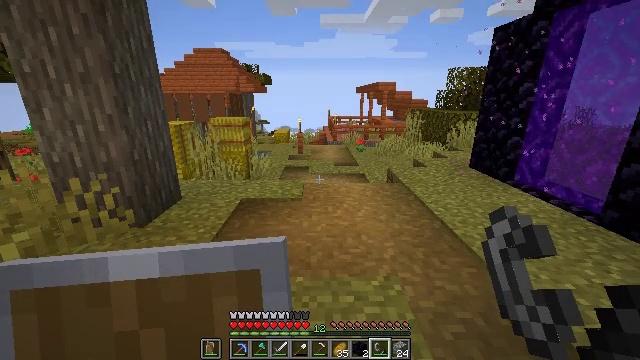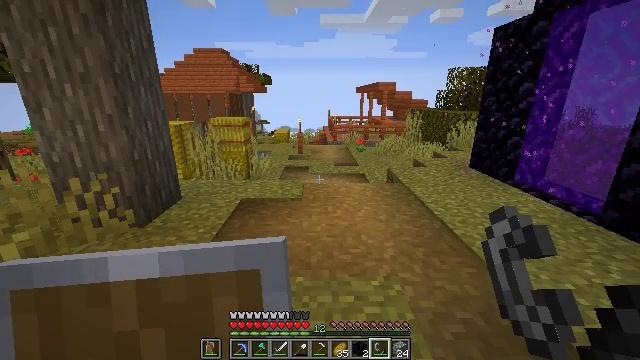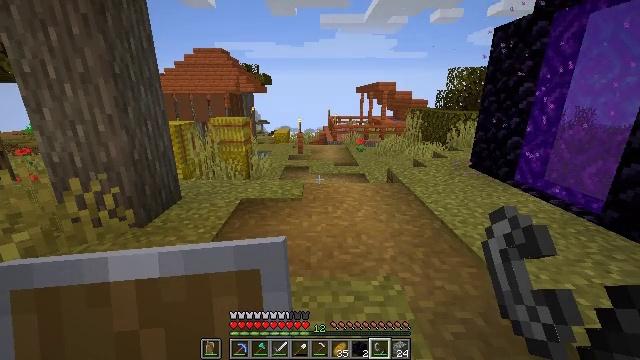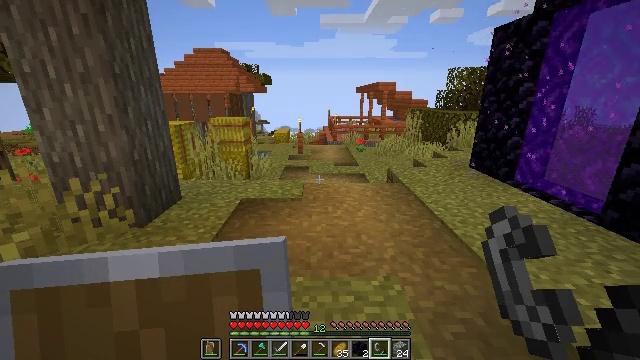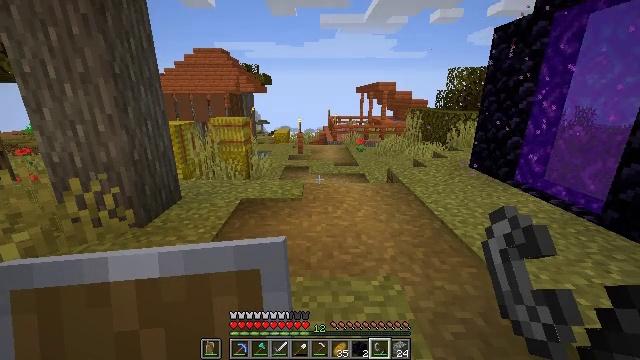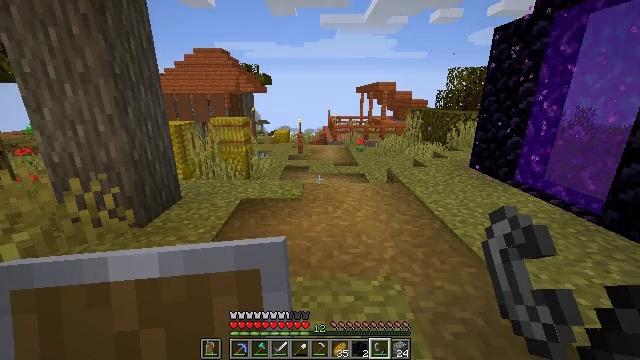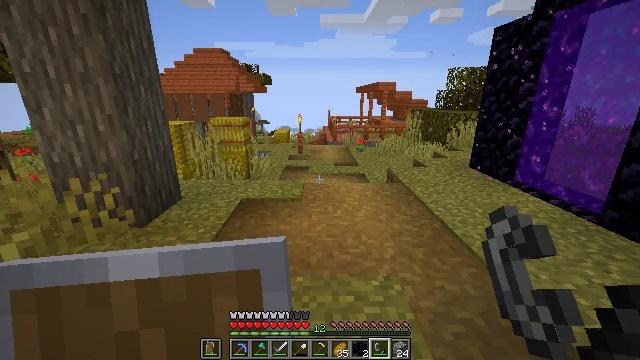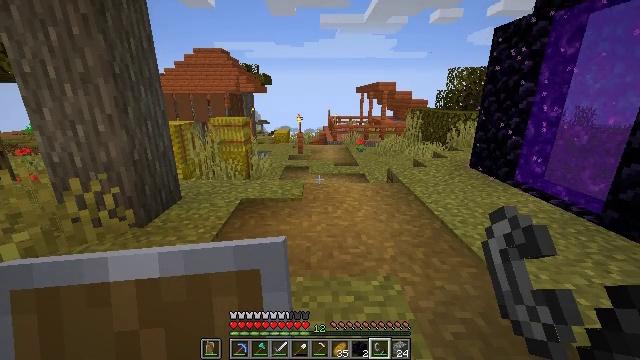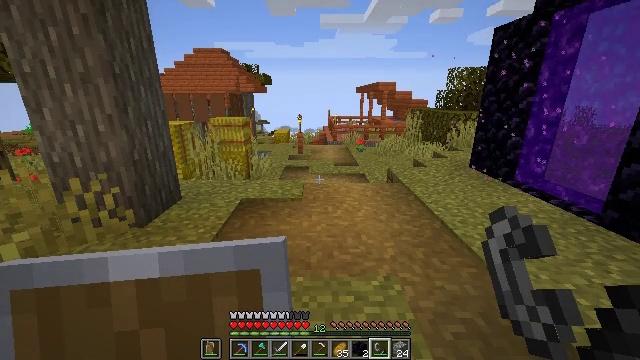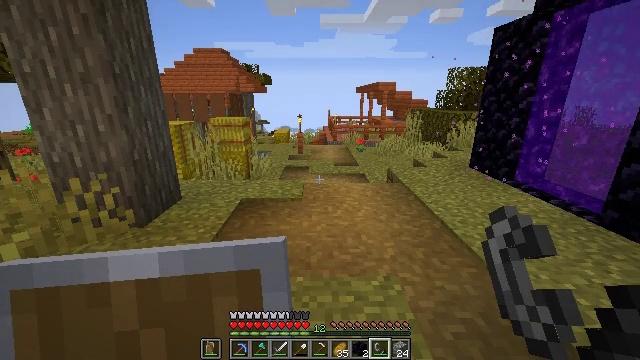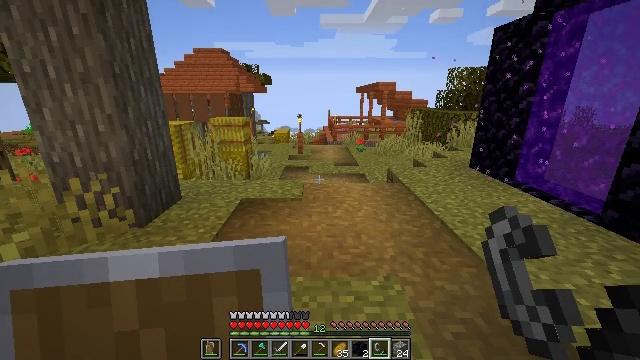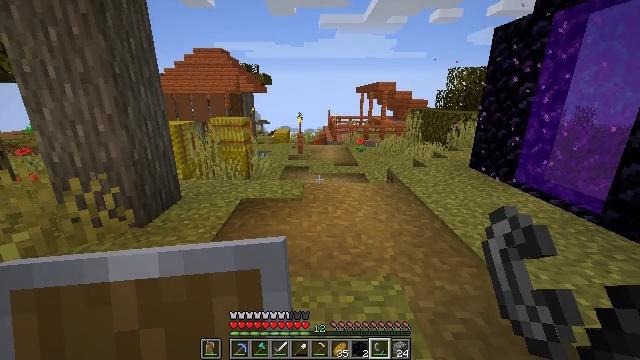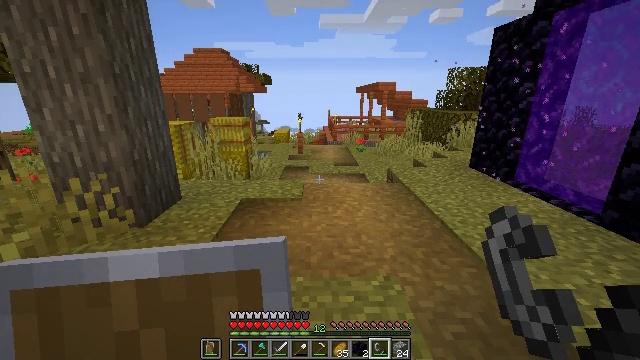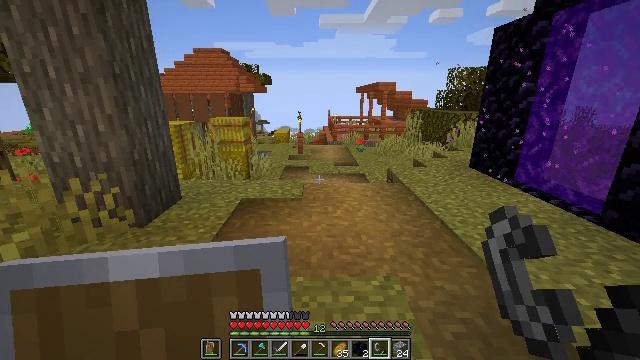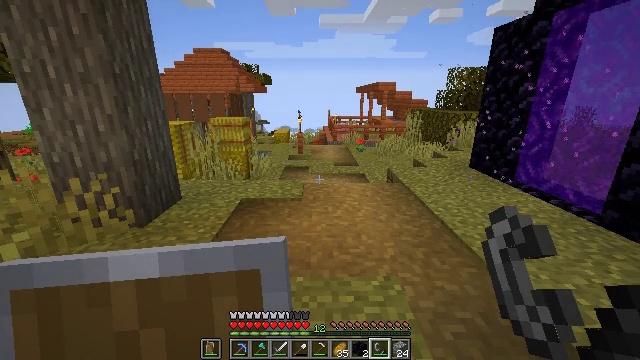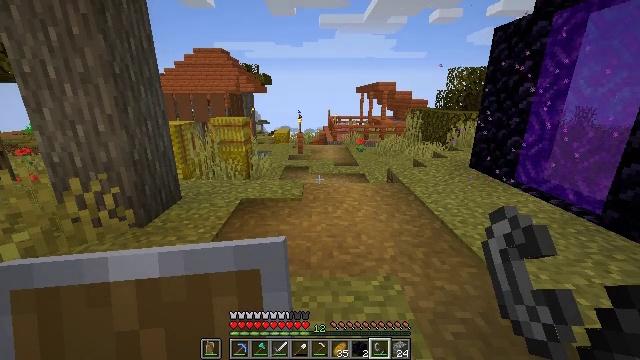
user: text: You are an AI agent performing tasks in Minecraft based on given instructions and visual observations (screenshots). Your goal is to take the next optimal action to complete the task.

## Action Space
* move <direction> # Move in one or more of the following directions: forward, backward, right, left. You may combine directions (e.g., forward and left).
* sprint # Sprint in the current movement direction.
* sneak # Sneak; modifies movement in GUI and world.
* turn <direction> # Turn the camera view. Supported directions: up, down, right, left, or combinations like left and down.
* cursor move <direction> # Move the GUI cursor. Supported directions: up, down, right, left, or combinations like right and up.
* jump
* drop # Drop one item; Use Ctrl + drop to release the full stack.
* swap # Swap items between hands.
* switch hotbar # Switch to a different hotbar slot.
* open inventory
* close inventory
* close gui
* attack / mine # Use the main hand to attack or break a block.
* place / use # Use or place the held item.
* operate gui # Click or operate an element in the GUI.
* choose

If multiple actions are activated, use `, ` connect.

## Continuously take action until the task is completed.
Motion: motion action
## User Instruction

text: Make sure you have the right materials to craft an enchanting table.
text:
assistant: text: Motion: no_op
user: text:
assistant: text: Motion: no_op
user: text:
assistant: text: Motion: no_op
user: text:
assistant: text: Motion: no_op
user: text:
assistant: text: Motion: no_op
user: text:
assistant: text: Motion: no_op
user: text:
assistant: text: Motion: no_op
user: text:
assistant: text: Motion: no_op
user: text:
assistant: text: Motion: no_op
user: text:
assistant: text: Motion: no_op
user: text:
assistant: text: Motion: no_op
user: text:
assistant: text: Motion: no_op
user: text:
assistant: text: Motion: no_op
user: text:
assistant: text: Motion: no_op
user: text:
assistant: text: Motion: no_op
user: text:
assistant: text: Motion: no_op
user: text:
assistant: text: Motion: no_op
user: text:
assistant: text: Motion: no_op
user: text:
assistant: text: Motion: no_op
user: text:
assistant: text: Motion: no_op
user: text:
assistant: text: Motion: no_op
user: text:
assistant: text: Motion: no_op
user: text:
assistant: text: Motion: no_op
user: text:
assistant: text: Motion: no_op
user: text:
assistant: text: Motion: no_op
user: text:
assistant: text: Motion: no_op
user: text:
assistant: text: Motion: no_op
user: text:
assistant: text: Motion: no_op
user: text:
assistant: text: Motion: no_op
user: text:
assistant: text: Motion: no_op